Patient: sex M, age 70
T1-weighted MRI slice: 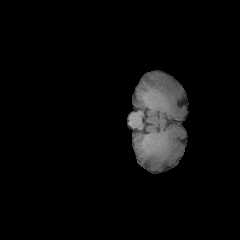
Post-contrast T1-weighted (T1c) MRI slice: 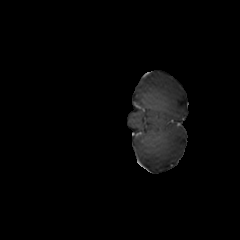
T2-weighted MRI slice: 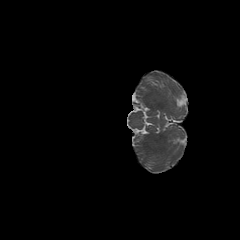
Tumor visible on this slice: no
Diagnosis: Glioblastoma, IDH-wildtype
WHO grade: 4